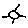
Label: sun